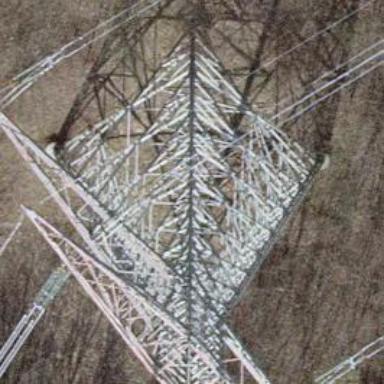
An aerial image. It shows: Towering power structure.